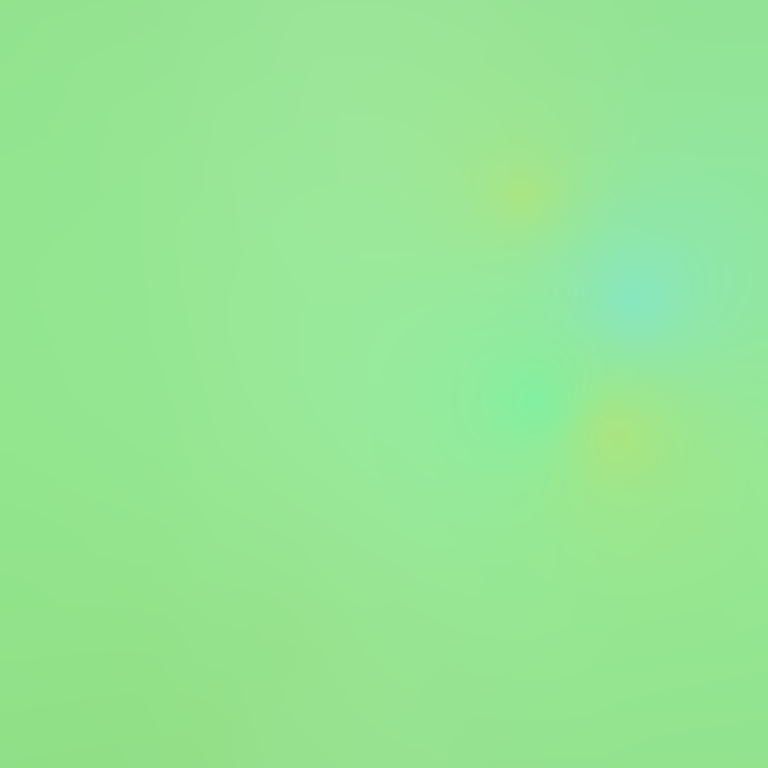
Abstract light effect, smooth blend from soft green to light yellow, calm atmosphere, diffuse glow, no room, no furniture, no objects.